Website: bh-photo
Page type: payment
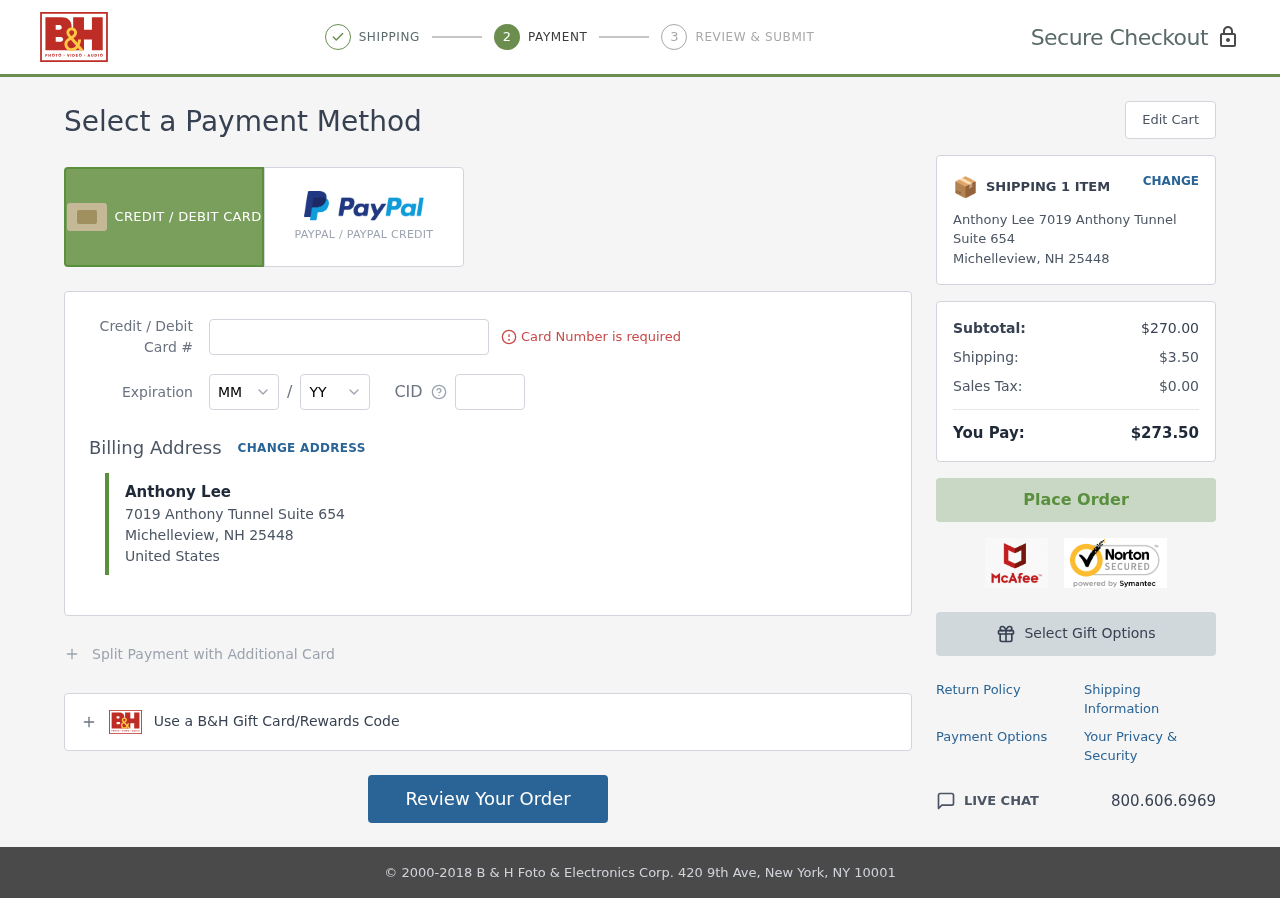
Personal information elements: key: PII_CARD_CVV
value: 078
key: PII_CARD_EXPIRY_MONTH
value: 07
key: PII_CARD_EXPIRY_YEAR
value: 28
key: PII_CARD_NUMBER
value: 6542 5691 4304 5934
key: PII_CITY
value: Michelleview
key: PII_COUNTRY
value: United States
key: PII_FULLNAME
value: Anthony Lee
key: PII_POSTCODE
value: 25448
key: PII_STATE_ABBR
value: NH
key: PII_STREET
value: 7019 Anthony Tunnel Suite 654
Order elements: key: ORDER_NUM_ITEMS
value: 1
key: ORDER_SUBTOTAL
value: $270.00
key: ORDER_SHIPPING_COST
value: $3.50
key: ORDER_TAX
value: $0.00
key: ORDER_TOTAL
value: $273.50